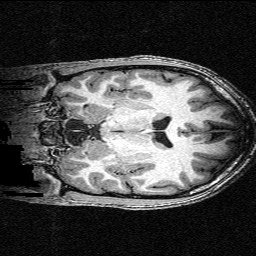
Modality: T1w
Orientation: coronal
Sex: male